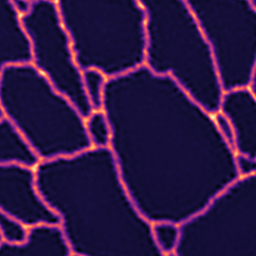
Label: Super-resolution ER image